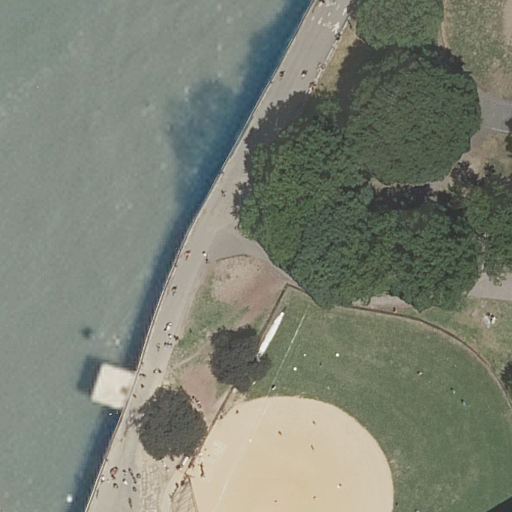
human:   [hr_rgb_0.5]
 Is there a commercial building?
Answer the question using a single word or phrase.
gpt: no

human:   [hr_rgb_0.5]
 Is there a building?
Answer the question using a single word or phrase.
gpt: yes

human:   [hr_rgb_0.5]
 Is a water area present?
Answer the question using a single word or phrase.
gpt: yes

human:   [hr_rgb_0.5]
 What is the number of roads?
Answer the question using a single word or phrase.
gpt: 6

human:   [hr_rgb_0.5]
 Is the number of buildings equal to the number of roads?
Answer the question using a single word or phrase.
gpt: no

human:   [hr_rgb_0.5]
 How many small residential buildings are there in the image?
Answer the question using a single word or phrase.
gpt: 1

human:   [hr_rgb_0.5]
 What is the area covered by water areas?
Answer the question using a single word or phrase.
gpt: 3783m2

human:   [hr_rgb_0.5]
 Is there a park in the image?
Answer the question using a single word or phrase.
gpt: yes

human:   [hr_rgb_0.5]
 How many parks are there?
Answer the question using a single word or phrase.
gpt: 1

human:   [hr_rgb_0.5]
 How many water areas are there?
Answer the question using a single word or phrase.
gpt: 1

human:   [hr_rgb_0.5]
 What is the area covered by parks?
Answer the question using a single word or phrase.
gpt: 10629m2

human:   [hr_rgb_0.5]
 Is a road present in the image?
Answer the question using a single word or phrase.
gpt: yes

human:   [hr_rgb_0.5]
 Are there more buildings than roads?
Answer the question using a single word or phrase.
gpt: no

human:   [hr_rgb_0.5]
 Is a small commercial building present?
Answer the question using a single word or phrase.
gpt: no

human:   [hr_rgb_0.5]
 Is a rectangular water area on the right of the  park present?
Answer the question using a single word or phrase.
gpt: no

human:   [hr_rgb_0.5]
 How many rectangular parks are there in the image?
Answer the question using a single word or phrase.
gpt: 1

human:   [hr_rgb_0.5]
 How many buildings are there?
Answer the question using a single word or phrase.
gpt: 1

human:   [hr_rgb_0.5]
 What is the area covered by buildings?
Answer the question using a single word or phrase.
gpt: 46m2

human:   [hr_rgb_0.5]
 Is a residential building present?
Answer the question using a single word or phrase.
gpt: yes

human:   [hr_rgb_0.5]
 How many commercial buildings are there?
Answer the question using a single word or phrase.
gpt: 0

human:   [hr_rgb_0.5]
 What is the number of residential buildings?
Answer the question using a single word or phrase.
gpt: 1

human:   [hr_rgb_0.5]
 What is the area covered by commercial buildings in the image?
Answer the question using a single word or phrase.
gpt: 0m2

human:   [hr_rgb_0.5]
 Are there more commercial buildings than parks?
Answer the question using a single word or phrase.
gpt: no

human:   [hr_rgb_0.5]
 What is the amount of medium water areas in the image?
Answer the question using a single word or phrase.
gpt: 0

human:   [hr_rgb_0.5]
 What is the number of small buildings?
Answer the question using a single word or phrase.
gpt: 1

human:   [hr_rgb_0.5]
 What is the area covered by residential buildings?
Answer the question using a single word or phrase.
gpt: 46m2

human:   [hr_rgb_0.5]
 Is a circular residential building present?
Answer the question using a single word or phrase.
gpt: no

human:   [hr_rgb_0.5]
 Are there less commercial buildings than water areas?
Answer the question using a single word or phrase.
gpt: yes

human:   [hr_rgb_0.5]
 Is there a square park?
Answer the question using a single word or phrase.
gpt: no

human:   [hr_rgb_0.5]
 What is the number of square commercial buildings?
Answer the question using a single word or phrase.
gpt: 0

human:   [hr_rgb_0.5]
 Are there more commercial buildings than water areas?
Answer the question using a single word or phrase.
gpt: no

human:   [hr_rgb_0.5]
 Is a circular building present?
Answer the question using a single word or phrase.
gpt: no

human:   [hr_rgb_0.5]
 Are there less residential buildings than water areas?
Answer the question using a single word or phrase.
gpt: no

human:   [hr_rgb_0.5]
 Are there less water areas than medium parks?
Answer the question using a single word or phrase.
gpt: no

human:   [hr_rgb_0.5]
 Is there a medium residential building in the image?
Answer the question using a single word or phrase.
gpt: no

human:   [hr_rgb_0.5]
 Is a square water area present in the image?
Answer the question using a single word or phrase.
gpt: no

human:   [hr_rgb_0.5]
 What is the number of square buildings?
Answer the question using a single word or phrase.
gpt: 0

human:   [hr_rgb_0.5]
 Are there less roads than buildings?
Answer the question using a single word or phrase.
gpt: no

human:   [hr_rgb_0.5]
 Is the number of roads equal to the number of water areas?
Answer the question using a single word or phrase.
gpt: no

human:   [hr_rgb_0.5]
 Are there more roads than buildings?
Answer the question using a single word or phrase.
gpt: yes

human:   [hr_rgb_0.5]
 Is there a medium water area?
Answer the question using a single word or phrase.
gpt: no

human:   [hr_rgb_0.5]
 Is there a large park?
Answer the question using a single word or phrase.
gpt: yes

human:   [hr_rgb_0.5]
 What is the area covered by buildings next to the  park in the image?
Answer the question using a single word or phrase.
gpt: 46m2

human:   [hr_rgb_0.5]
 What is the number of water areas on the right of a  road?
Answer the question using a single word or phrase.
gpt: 0

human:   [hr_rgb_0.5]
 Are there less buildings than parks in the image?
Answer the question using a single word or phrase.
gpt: no

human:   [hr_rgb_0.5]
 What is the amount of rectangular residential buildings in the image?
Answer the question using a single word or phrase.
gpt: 1

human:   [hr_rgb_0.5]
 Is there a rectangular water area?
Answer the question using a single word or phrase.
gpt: no

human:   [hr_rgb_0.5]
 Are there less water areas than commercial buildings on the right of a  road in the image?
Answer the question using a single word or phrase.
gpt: no

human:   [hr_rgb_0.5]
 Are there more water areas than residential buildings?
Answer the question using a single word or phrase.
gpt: no

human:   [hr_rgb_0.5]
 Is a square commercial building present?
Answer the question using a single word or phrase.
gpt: no

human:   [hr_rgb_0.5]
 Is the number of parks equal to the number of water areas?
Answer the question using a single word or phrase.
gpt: yes

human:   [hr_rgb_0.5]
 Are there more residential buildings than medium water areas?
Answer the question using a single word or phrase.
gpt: yes

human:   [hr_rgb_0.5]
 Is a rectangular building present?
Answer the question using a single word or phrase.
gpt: yes

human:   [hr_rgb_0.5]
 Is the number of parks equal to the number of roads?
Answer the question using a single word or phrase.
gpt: no

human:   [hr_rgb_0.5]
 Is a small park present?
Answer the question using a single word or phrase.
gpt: no

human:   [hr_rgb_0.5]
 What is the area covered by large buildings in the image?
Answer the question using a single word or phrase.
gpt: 0m2

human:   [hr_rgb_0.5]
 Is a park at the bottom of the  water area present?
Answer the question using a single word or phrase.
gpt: no

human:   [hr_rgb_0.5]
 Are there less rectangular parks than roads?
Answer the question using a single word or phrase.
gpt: yes

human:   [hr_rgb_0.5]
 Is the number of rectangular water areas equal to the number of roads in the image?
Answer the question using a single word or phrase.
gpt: no

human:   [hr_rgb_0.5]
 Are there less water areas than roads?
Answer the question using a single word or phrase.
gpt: yes

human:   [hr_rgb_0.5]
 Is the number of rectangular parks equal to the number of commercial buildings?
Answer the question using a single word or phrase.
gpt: no

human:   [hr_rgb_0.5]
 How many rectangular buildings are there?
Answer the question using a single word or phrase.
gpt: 1

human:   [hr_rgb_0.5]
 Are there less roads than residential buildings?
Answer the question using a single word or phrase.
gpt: no

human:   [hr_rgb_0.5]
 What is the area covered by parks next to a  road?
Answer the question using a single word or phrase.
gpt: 10629m2